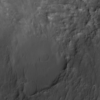
Label: not_dusty